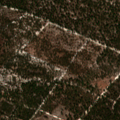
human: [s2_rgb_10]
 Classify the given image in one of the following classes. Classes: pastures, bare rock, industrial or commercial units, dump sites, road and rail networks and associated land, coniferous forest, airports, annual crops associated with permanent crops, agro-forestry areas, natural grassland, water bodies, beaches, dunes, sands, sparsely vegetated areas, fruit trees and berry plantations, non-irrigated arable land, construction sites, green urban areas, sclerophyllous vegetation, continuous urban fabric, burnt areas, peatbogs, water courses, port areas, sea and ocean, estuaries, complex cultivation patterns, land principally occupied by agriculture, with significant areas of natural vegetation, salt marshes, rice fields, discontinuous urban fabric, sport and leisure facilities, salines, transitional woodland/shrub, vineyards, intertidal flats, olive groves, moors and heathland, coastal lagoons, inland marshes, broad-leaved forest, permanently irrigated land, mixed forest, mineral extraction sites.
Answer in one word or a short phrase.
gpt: broad-leaved forest, coniferous forest, mixed forest, transitional woodland/shrub